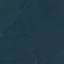
Land use / land cover class: Forest